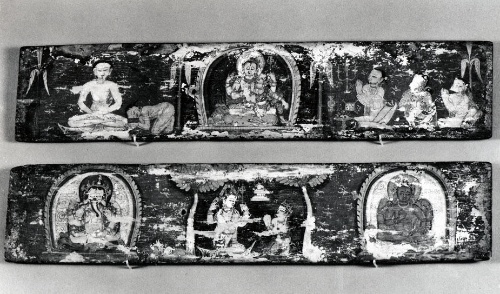
Date: 12th century
Object type: Painting
Classification: Paintings
Medium: Ink and distemper on wood
Culture: Nepal (Kathmandu Valley)
Dimensions: 2 1/2 x 13 3/16 in. (6.4 x 33.5 cm)
Department: Asian Art
Credit line: Gift of Marie-Hélène and Guy Weill, 1984
Accession year: 1984
Repository: Metropolitan Museum of Art, New York, NY